Question: I want to add a single image into a drop down menu right of the sub-menu items something like what is shown in this image:

The parent menu is
'''
<li id="menu-item-286"</li>
'''
Here is the code for my main nav:
'''
<!-- main nav -->
<nav class="primary-nav-container">
<button class="primary-nav-button"><img src="<?php echo get_template_directory_uri(); ?>/images/menu-icon-large.png" alt="<?php esc_attr_e( 'Toggle Navigation', 'minimize' ); ?>" /><?php _e( 'Navigation', 'minimize' ); ?></button>
<?php
wp_nav_menu( array(
'theme_location' => 'primary_nav',
'container' => false,
'menu_class' => 'primary-nav menu',
'menu_id' => 'primary-nav',
'fallback_cb' => 'sds_primary_menu_fallback'
) );
?>
</nav>
'''
I hope this makes sense, I appreciate any help with this
Thank you
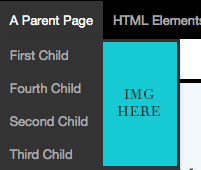
Answer: I just ended up using ul:after{content:url(image-path);}
and positioning it appropriately.